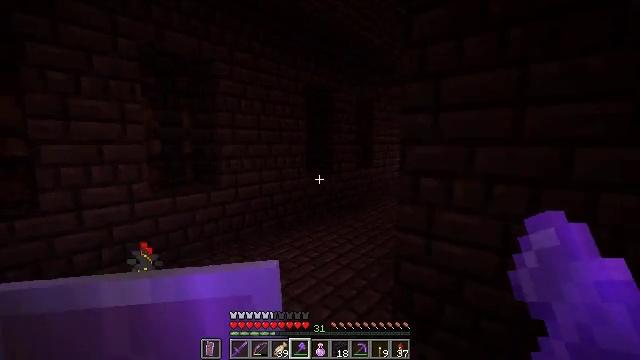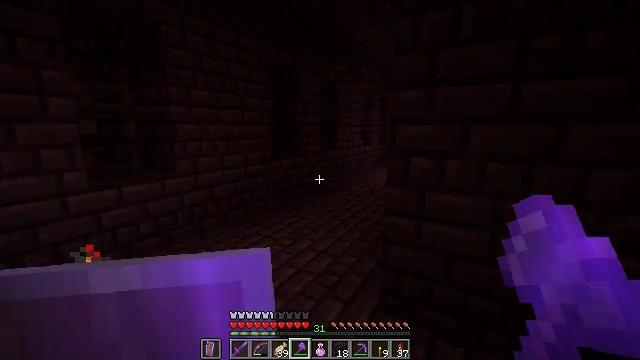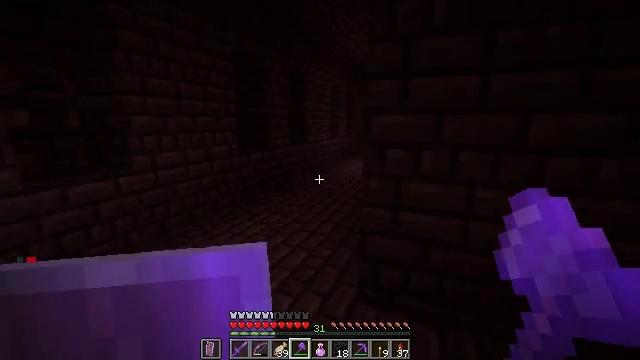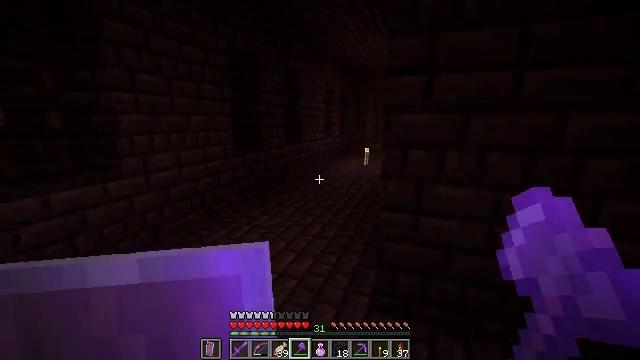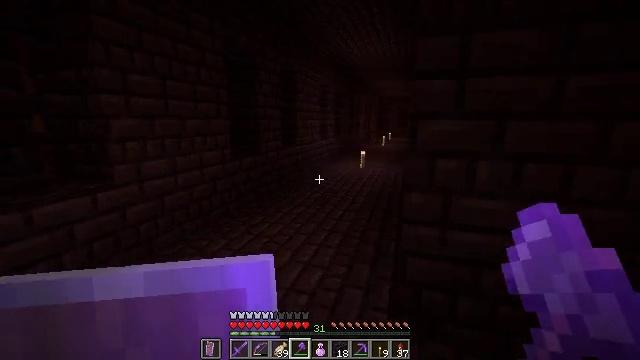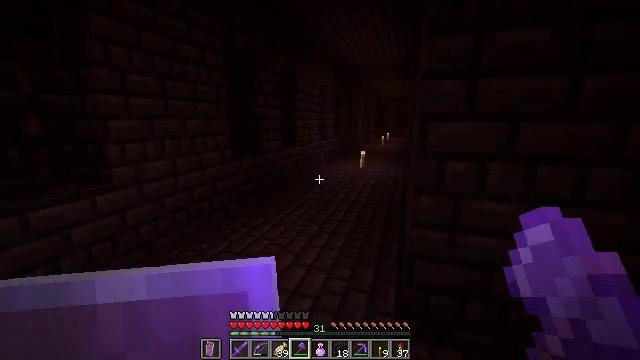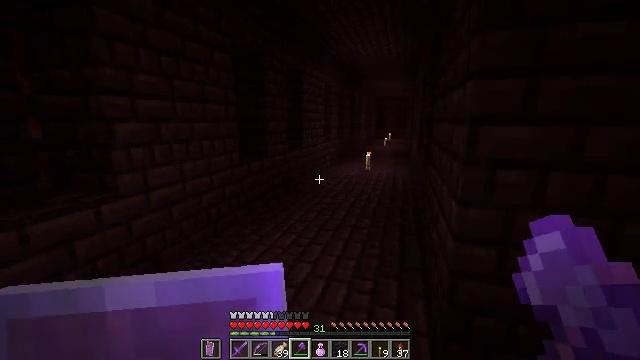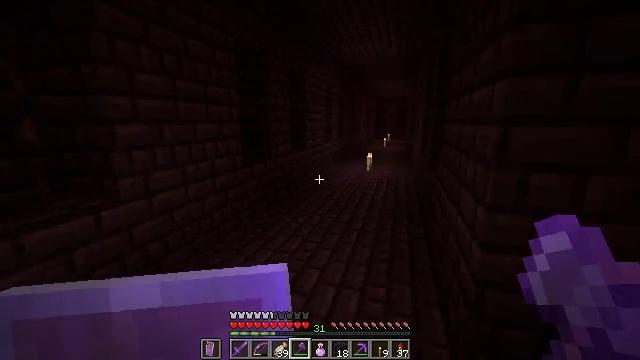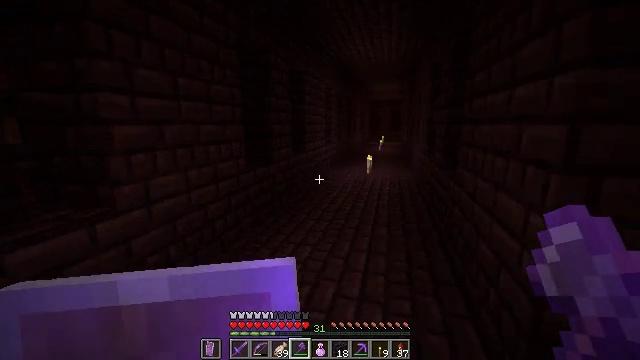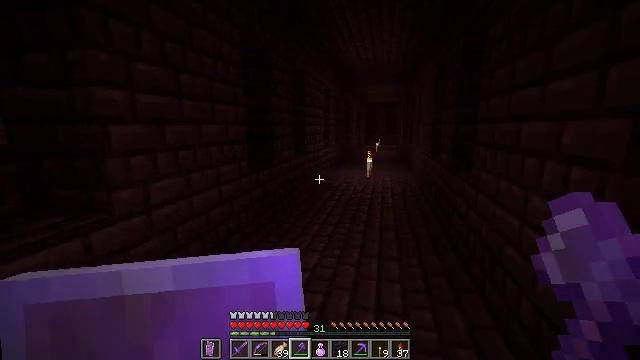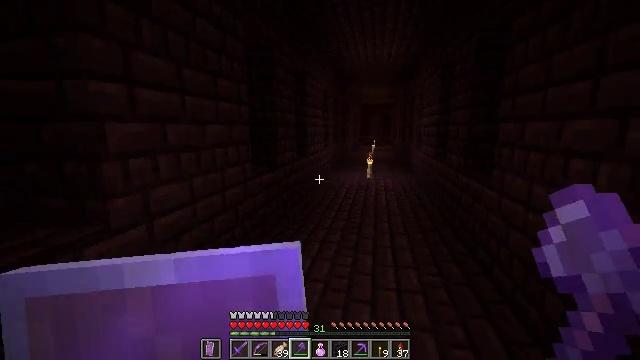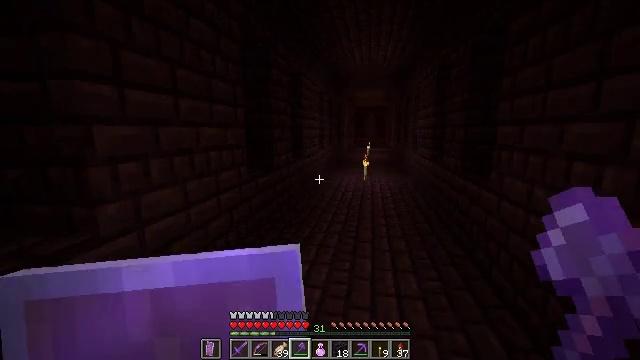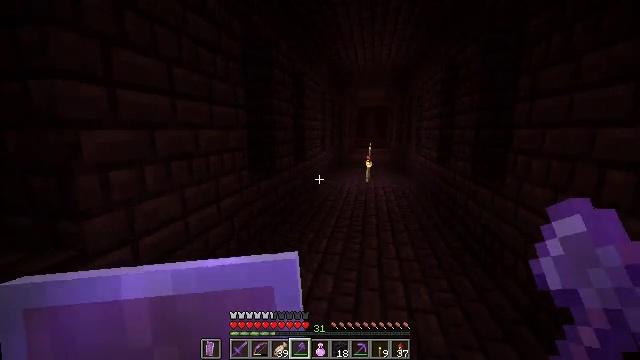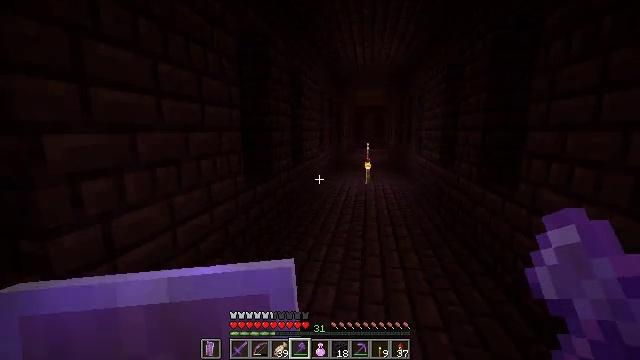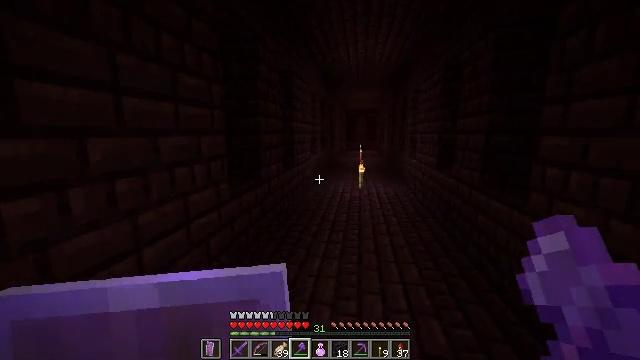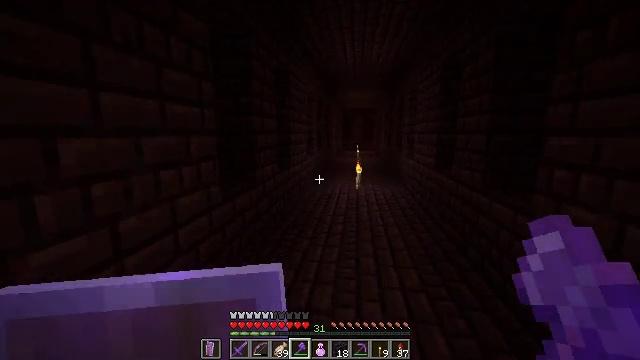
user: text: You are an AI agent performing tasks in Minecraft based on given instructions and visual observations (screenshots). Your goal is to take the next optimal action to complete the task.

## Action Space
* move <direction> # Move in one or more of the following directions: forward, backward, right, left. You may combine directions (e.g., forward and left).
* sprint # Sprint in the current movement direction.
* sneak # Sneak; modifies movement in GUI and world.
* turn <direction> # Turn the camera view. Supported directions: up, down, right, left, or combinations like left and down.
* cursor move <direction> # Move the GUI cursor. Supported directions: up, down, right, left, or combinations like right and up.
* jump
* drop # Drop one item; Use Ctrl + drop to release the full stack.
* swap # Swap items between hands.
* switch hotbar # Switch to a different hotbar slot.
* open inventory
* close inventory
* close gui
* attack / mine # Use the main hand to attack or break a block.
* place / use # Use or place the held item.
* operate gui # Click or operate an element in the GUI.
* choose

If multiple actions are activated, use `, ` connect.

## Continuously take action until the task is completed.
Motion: motion action
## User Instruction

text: Harvest nether bricks from a structure.
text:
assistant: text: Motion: move forward and move left, turn right and down
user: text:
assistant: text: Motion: move forward and move left, turn right and down
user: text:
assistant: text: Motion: move forward and move left, turn right
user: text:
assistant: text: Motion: move forward and move left, turn right
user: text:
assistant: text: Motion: move forward and move left
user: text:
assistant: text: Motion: move forward and move left
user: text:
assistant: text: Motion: move forward and move left
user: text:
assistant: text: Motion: move forward and move left, turn right
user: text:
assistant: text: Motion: move forward and move left, turn right
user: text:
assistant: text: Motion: move forward and move left, turn right
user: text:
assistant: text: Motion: move forward, turn right
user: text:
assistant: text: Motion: move forward
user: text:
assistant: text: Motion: move forward
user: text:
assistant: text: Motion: move forward, turn right
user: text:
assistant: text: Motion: move forward
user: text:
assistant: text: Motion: move forward
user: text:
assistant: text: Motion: move forward
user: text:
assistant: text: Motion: move forward
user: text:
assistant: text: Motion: move forward
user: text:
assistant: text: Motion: move forward
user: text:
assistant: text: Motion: move forward, turn right
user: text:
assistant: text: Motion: move forward, turn right
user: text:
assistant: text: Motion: move forward, turn right
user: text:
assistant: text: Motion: move forward
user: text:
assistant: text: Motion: move forward
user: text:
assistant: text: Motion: move forward
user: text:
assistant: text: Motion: move forward
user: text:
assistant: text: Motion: move forward
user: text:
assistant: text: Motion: move forward, sprint
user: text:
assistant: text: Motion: move forward, sprint